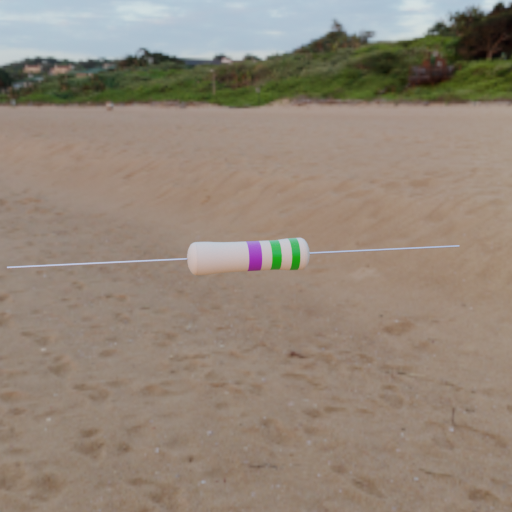
Resistor colour bands (in order): violet, green, green